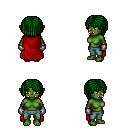
a pixel art fantasy rpg character, female body template, orc, green skin, red cape, teal pants, green pageboy hairstyle, metal gloves, four views (front, back, left, right), 2x2 character sprite sheet, small pixel art, hard edges, no anti-aliasing